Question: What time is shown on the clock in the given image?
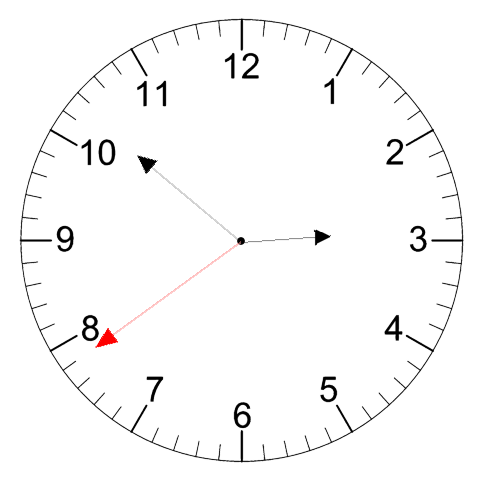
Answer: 02:51:39